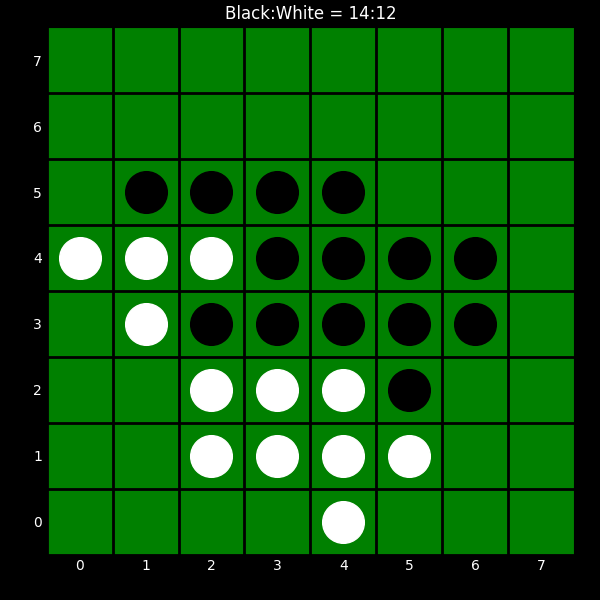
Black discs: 14
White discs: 12